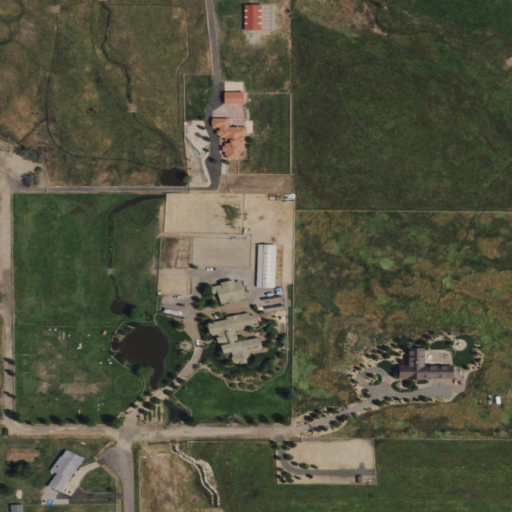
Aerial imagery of valley in Nevada named Steamboat Valley containing herbaceous wetlands, open development, shrub, woody wetlands, medium intensity development, and low intensity development